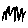
Label: zigzag